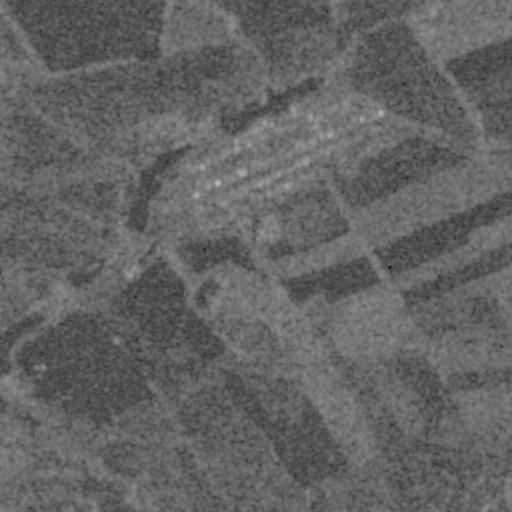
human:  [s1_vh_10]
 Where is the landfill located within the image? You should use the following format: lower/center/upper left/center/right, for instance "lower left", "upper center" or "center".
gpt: The landfill is located in the lower left of the image.
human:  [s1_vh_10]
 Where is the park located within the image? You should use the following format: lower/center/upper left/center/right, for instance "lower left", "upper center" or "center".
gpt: The park is located in the upper right of the image.
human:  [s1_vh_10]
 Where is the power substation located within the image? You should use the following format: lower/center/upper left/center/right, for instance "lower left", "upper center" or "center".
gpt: The power substation is located in the center of the image.
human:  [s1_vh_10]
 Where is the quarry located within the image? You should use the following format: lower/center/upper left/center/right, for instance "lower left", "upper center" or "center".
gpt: The quarry is located in the center left of the image.
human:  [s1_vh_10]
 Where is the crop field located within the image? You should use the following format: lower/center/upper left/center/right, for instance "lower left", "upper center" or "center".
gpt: There is no crop field in the image.

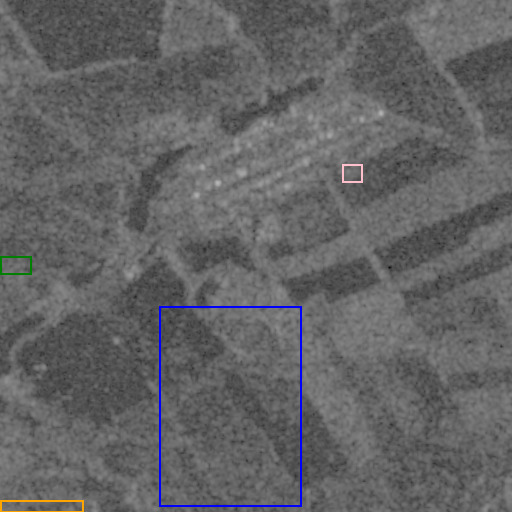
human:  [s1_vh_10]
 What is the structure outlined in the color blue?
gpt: The structure outlined in blue is a crop field.
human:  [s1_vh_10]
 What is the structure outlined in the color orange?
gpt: The structure outlined in orange is a landfill.
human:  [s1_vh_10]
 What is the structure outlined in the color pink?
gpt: The structure outlined in pink is a park.
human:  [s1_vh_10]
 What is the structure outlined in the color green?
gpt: The structure outlined in green is a quarry.
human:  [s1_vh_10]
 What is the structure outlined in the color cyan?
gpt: There is no cyan outline.